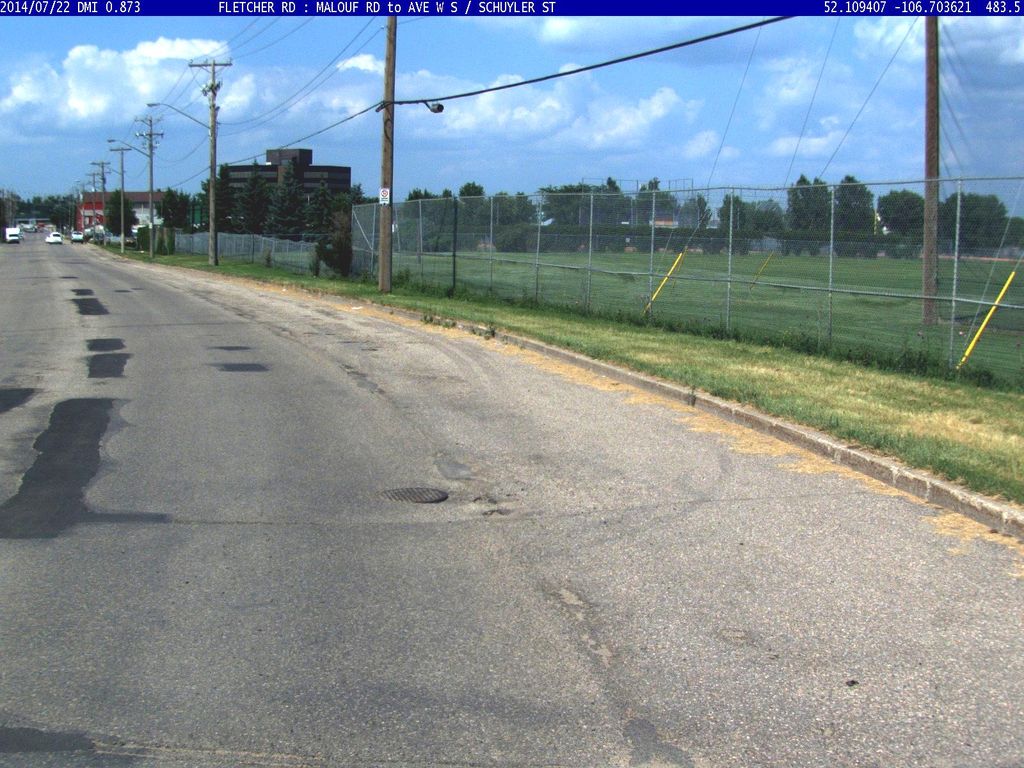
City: saskatoon